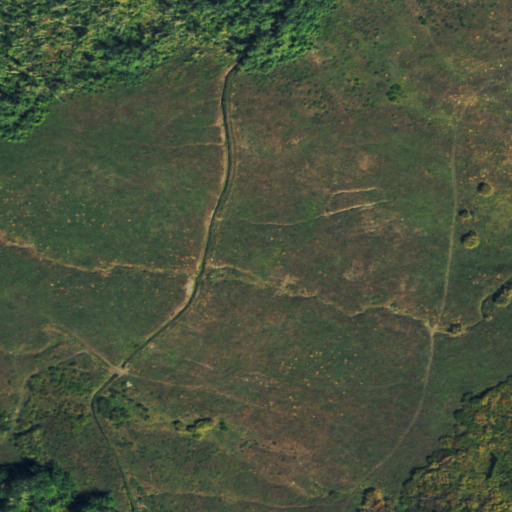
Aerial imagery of plain(s) in Colorado named Moore Park containing shrub, deciduous forest, and grassland